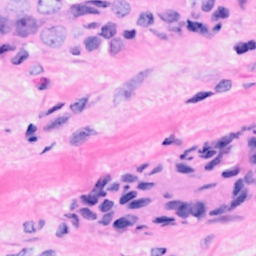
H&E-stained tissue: Breast